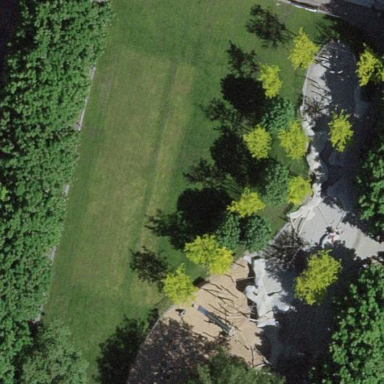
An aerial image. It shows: Park.